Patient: sex F, age 35
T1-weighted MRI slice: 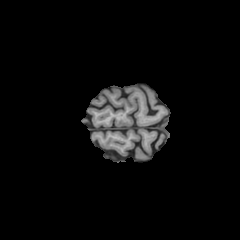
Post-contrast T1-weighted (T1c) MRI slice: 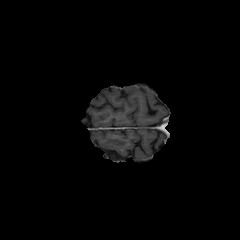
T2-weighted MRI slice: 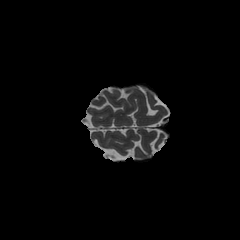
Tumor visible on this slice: no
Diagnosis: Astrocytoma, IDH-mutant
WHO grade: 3